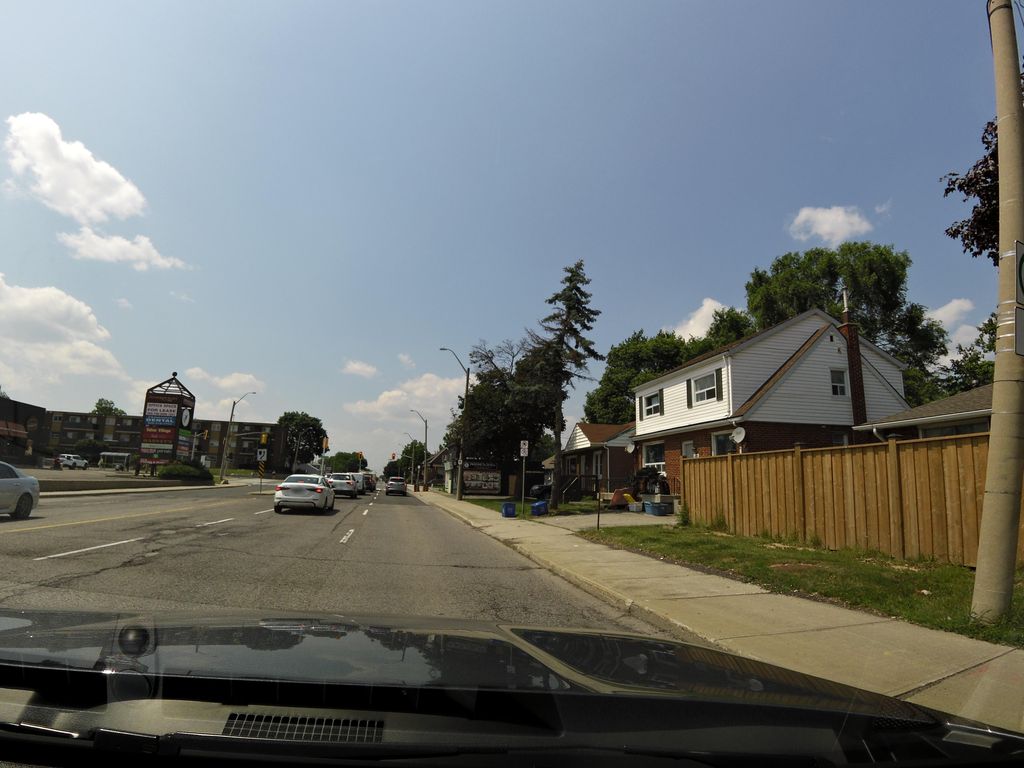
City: hamilton